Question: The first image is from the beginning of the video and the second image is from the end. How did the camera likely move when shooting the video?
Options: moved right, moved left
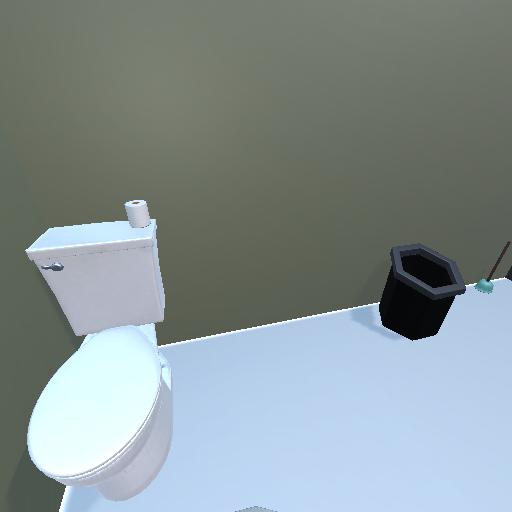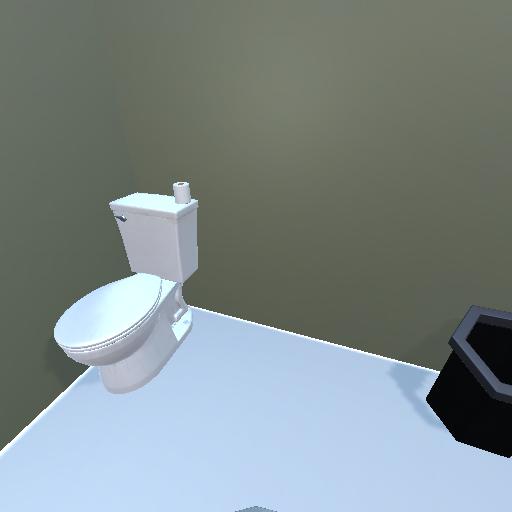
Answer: moved right